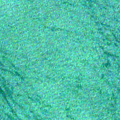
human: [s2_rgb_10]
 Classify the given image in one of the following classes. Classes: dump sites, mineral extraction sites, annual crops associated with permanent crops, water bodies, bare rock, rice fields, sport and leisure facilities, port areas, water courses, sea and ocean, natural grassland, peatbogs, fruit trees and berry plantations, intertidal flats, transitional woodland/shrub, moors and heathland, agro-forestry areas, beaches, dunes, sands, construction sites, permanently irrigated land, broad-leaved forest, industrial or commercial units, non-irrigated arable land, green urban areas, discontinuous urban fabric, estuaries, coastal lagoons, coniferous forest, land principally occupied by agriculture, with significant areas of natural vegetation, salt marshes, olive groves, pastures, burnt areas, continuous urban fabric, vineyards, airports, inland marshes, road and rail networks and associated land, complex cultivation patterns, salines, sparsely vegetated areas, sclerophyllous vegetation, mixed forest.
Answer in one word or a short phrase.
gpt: sea and ocean